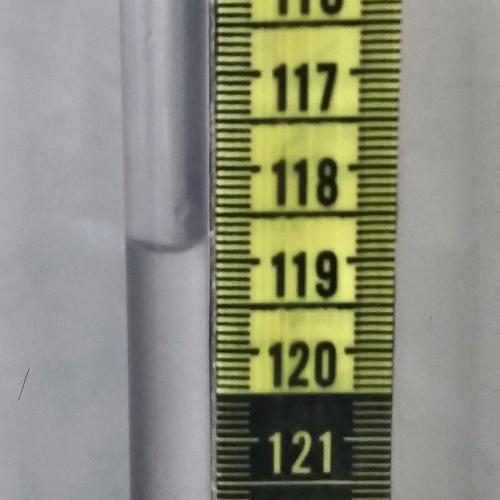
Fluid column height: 118.9 cm